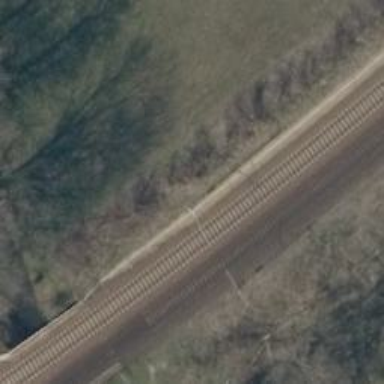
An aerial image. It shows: Milestone along the railway with catenary mast.